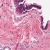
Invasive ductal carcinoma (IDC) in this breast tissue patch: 0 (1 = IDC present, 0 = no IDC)